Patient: sex M, age 73
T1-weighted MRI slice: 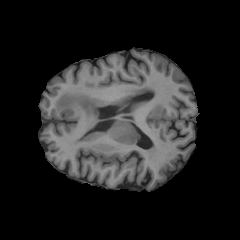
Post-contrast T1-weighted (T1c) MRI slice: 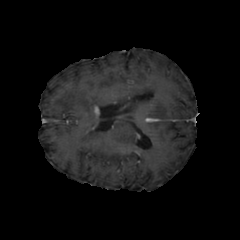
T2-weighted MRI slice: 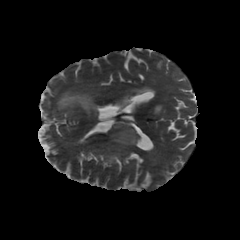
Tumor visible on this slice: yes
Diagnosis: Glioblastoma, IDH-wildtype
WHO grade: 4